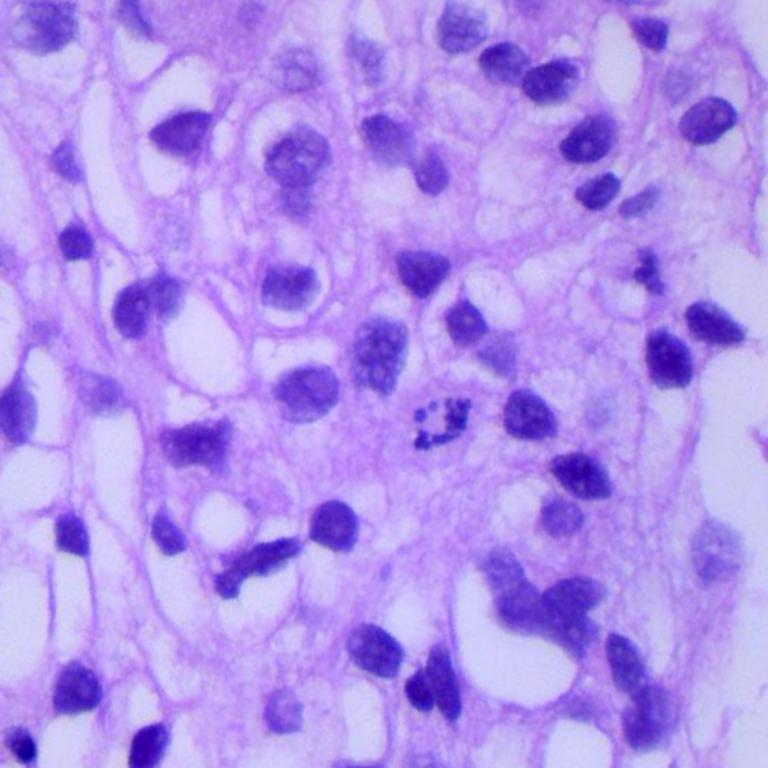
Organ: lung
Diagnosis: squamous carcinomas